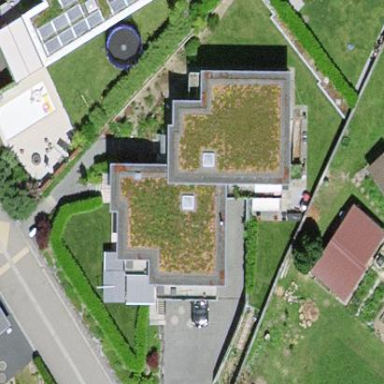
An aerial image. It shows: Residential building.